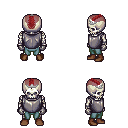
a pixel art fantasy rpg character, male body template, skeleton, steel chest armor, teal pants, brunette short mohawk hairstyle, silver tiara, metal gloves, brown shoes, four views (front, back, left, right), 2x2 character sprite sheet, small pixel art, hard edges, no anti-aliasing